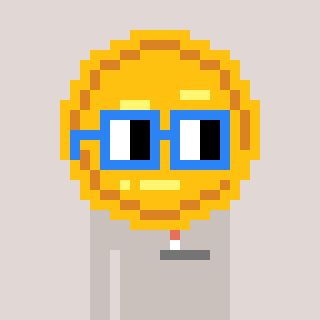
a pixel art character with square blue glasses, a medal-shaped head and a foggrey-colored body on a warm background